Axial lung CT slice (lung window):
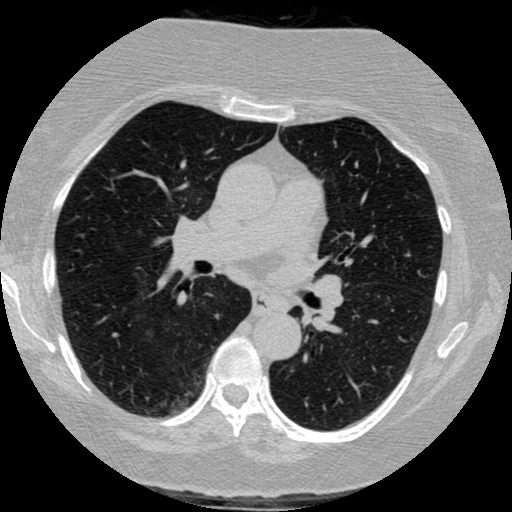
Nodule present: no